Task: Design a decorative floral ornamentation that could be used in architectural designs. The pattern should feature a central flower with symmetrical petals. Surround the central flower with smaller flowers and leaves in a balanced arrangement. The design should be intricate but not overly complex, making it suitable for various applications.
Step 1343:
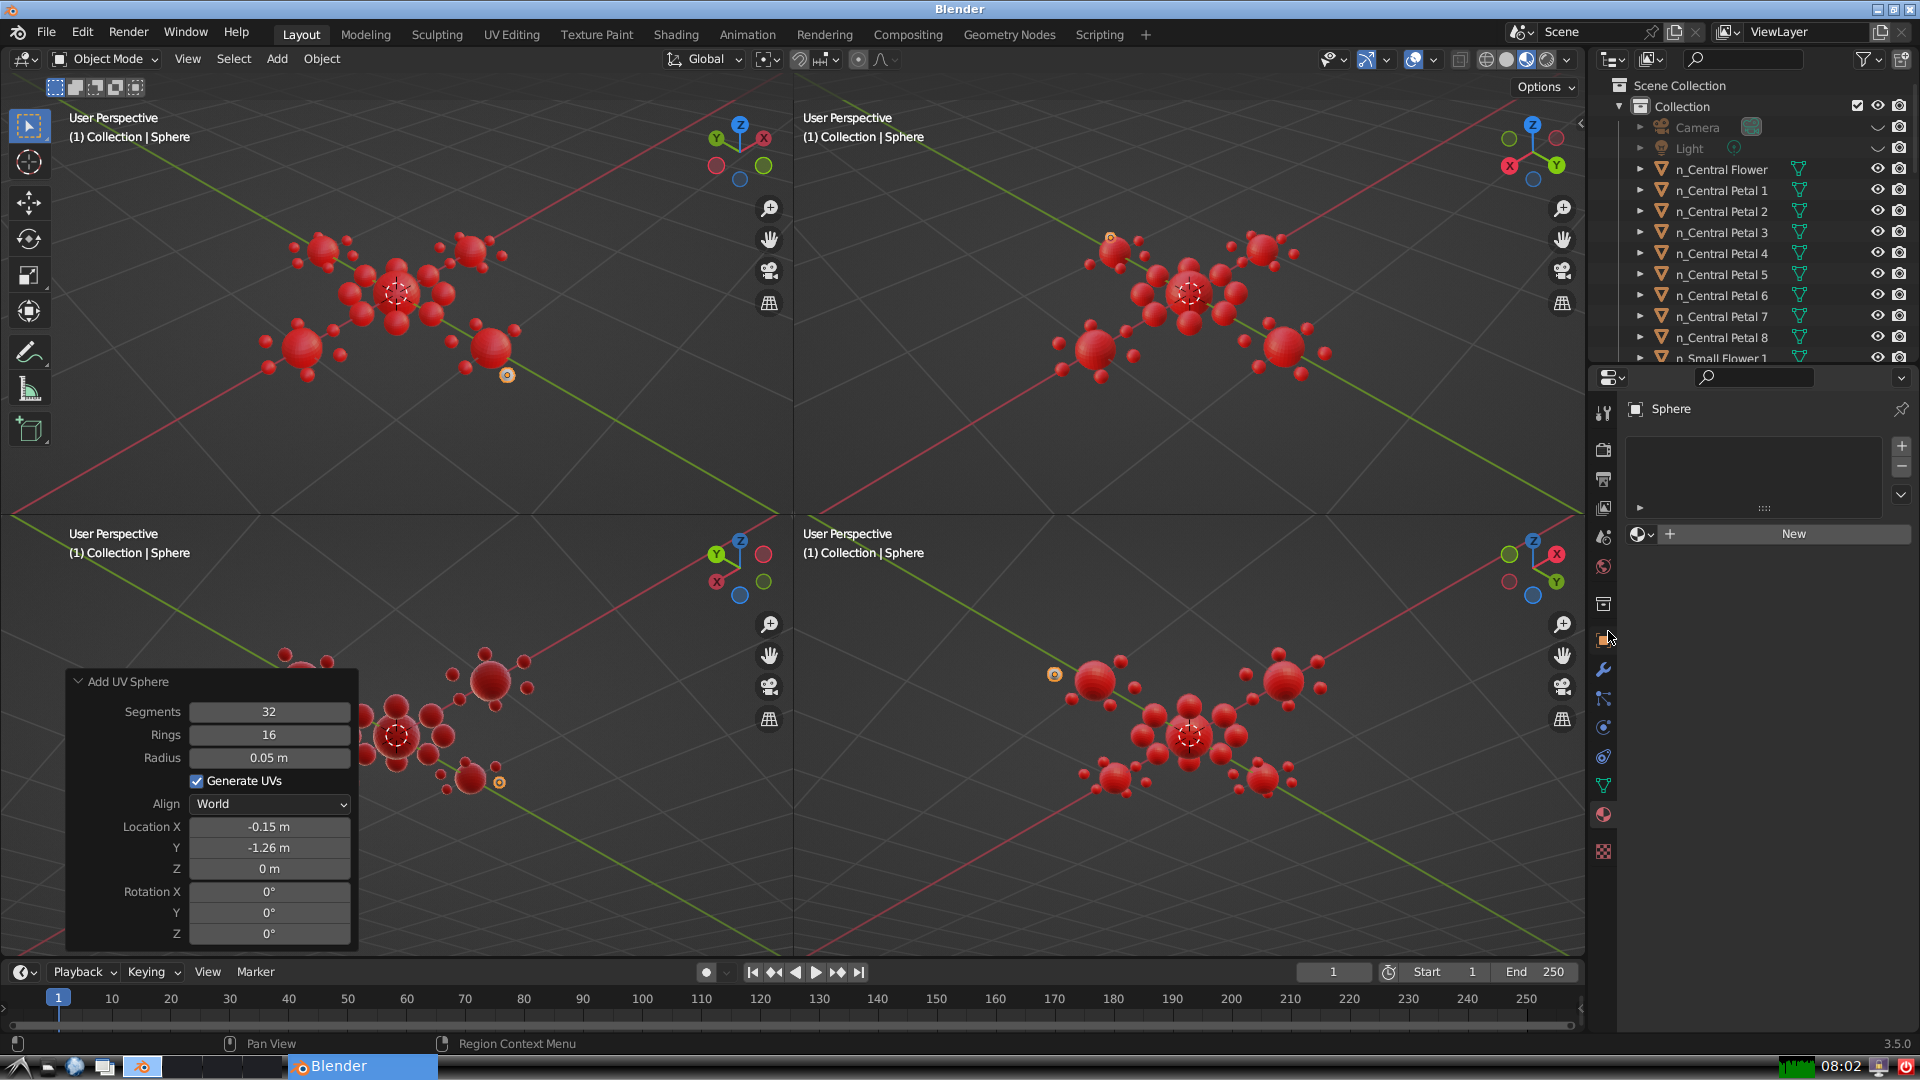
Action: click: no